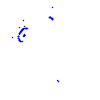
Particle: proton